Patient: sex M, age 71
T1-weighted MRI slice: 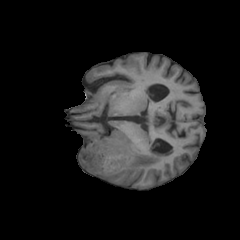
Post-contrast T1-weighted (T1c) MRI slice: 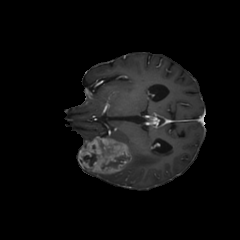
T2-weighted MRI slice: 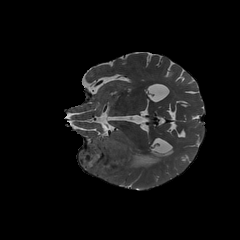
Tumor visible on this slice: yes
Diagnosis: Glioblastoma, IDH-wildtype
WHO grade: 4